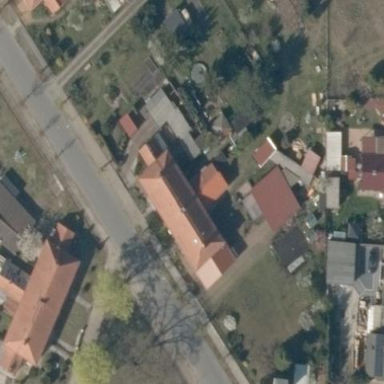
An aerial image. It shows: Terrace building.